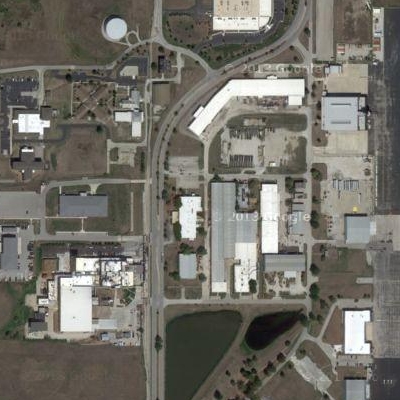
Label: cIndustry